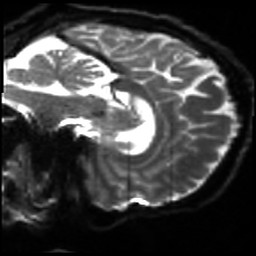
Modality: sbref
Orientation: sagittal
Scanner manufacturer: siemens
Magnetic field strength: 3 T
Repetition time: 4 s
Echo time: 0.0594 s